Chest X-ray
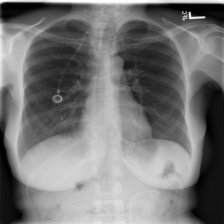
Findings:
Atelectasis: positive
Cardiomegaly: negative
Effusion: negative
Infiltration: negative
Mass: negative
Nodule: negative
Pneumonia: negative
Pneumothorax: negative
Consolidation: negative
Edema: negative
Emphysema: negative
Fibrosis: negative
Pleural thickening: negative
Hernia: negative